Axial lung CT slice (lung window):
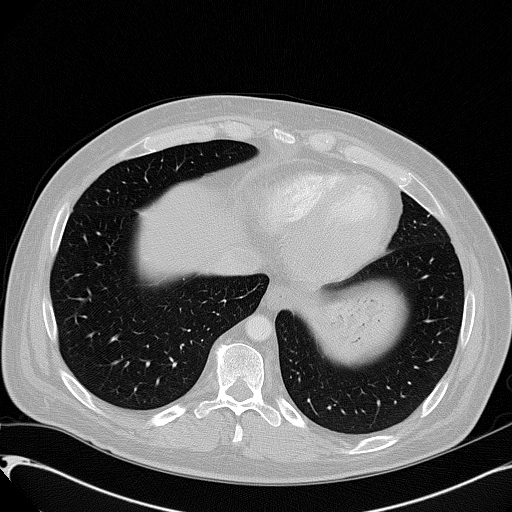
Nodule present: no